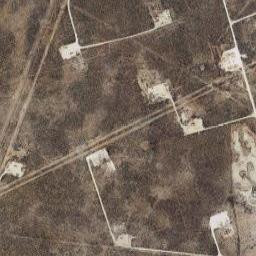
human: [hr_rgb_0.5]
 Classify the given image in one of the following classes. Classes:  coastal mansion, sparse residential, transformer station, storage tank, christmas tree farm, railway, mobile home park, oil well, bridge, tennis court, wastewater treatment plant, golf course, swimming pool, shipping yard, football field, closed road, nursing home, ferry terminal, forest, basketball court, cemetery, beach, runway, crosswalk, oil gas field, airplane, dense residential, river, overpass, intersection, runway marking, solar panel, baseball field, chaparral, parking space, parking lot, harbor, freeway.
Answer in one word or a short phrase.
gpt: oil gas field